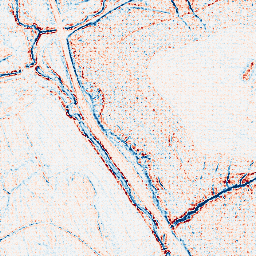
Category: edge_preserving
Decomposition family: bilateral
Decomposition parameters: d: 5
sigma_color: 75
sigma_space: 100
Upsampling method: sinc_hamming
Upsampling parameters: scale: 8
kernel_size: 8
Upsampling scale: 8